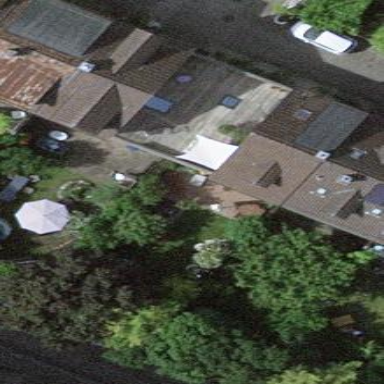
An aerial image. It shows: Terrace building with gabled roof.